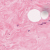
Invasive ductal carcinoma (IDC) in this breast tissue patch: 0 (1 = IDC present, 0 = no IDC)